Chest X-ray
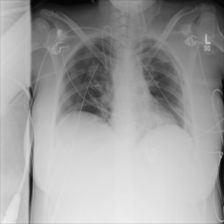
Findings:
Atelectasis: positive
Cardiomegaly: negative
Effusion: negative
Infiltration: positive
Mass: negative
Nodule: negative
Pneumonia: negative
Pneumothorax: negative
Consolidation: negative
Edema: negative
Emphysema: negative
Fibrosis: negative
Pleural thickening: negative
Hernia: negative